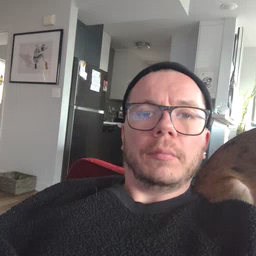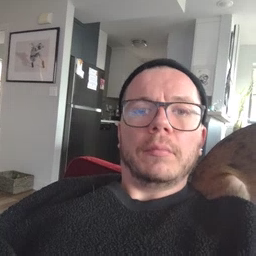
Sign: see